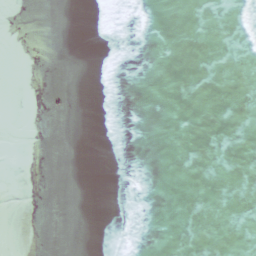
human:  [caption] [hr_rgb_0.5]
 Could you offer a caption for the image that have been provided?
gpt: The beach is made of green water and white sands .

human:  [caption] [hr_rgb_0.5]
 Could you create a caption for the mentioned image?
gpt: Waves slapping a white sand beach throw up white foams .

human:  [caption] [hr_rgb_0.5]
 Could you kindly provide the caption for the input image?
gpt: Waves slapping a white sand beach violently .

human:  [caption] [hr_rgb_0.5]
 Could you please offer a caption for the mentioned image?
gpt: This is a beach with green sea and white sands .

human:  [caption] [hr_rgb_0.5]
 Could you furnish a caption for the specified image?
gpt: Violent waves beat a white sand beach and throw up white foams .